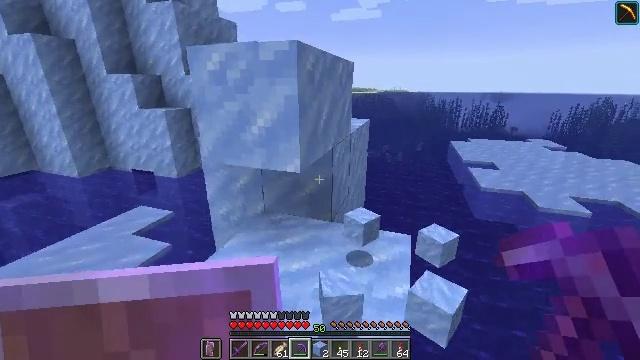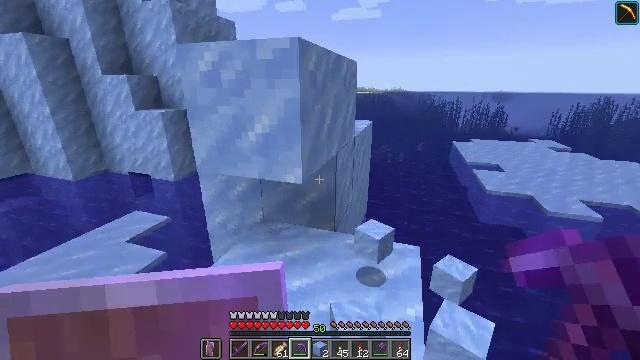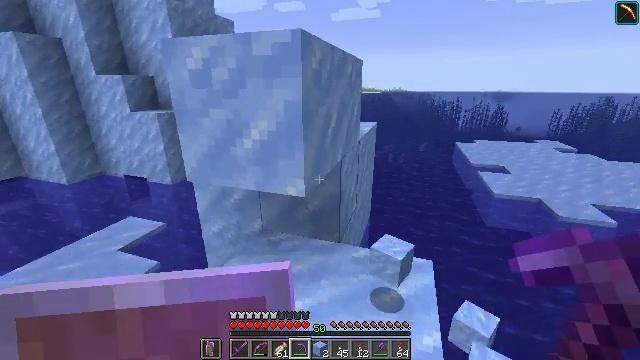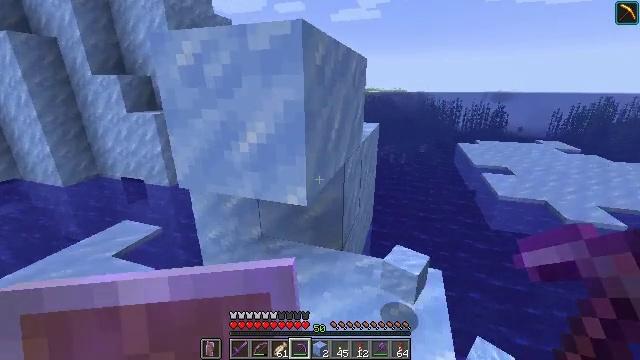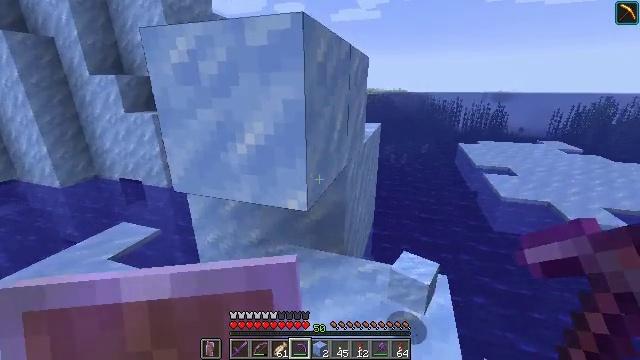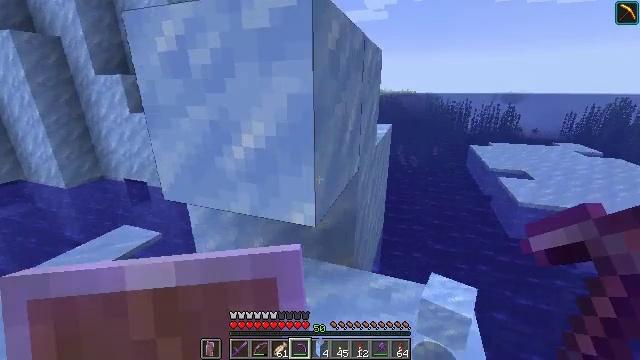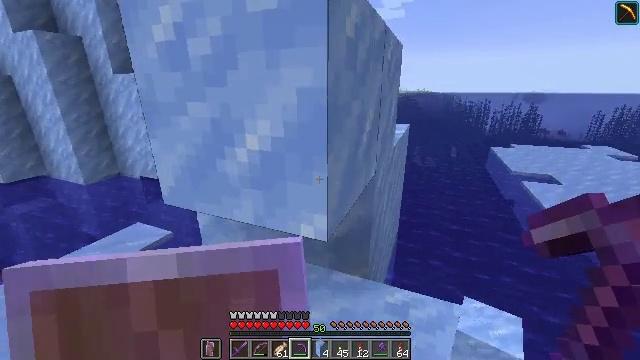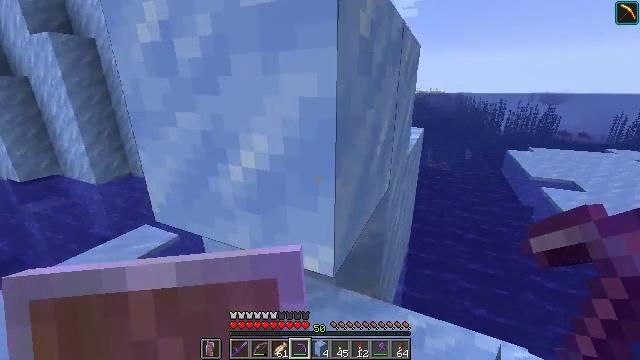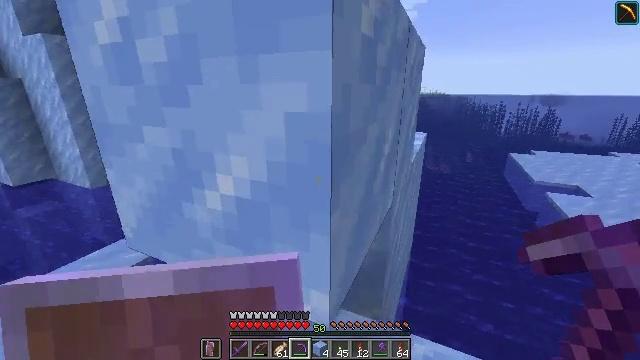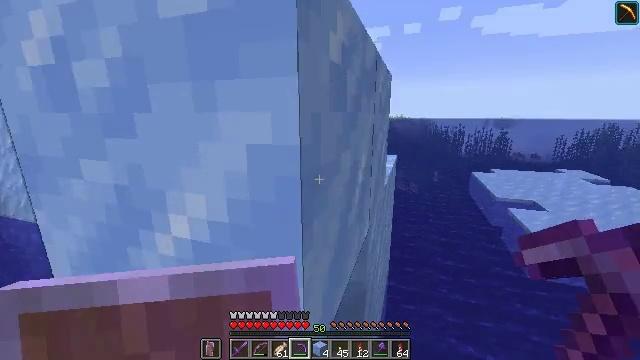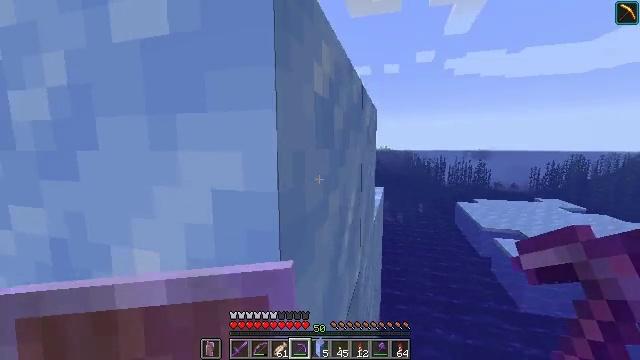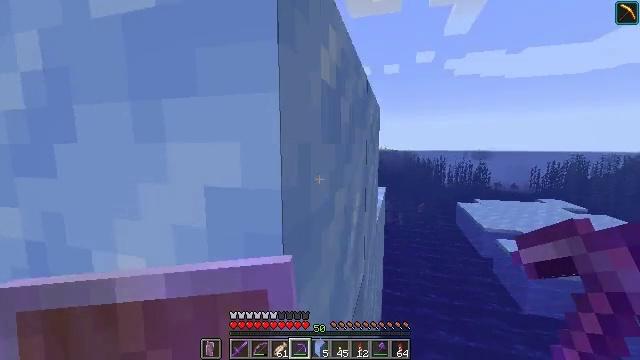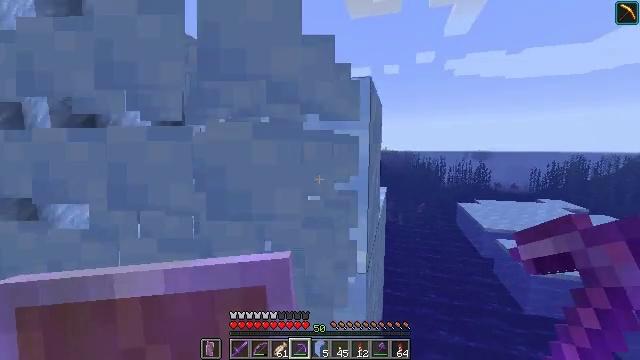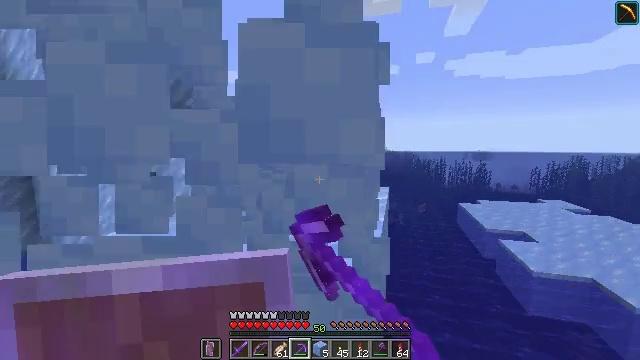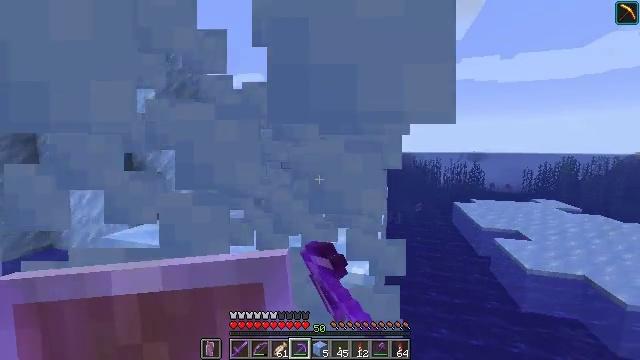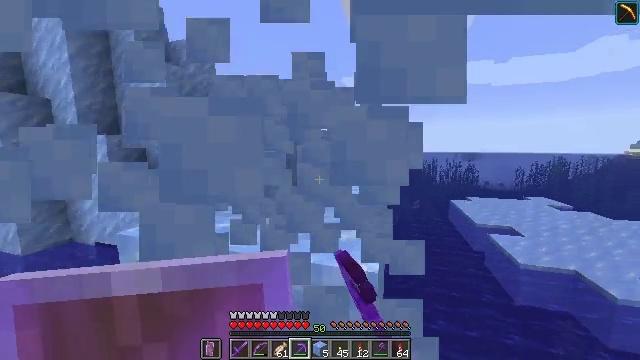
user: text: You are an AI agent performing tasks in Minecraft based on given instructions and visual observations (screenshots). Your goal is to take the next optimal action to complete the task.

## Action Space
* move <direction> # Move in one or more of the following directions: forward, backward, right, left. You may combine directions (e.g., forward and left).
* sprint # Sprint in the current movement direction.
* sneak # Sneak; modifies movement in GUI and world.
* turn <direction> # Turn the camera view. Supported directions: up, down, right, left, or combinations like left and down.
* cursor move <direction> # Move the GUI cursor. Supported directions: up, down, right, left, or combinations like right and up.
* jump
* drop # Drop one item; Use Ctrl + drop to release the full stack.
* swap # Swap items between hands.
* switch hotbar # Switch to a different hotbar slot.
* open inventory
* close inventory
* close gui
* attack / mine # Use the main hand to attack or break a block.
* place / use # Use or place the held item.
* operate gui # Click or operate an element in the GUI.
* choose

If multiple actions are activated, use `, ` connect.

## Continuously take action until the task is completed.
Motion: motion action
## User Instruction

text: Acquire packed ice by mining.
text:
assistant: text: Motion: move forward
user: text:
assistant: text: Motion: move forward
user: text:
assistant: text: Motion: move forward
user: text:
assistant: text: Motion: move forward
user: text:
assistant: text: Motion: move forward, turn left
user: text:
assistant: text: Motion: turn left
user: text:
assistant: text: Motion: turn left
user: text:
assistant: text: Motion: no_op
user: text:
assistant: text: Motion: turn right and up
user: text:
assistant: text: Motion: sprint, turn right and up
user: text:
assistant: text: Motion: sprint
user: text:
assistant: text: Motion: sprint, attack / mine
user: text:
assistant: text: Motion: move forward, sprint, attack / mine
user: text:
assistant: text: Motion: move forward, sprint, attack / mine
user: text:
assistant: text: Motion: move forward, sprint, attack / mine
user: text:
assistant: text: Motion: move forward, sprint, turn left and down, attack / mine
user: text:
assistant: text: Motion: move forward, sprint, attack / mine
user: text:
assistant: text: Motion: move forward, sprint, attack / mine
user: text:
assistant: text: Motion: move forward, sprint, attack / mine
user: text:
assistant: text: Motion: move forward, sprint, attack / mine
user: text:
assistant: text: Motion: move forward, sprint
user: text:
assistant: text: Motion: move forward, sprint
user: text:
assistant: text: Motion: move forward, sprint
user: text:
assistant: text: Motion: move forward, sprint
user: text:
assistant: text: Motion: move forward, sprint
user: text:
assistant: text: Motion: move forward, sprint, turn down
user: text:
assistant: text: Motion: move forward, sprint
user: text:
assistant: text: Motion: move forward, sprint
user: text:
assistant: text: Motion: move forward, sprint, turn right
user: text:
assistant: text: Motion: move forward, sprint, turn right